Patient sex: F
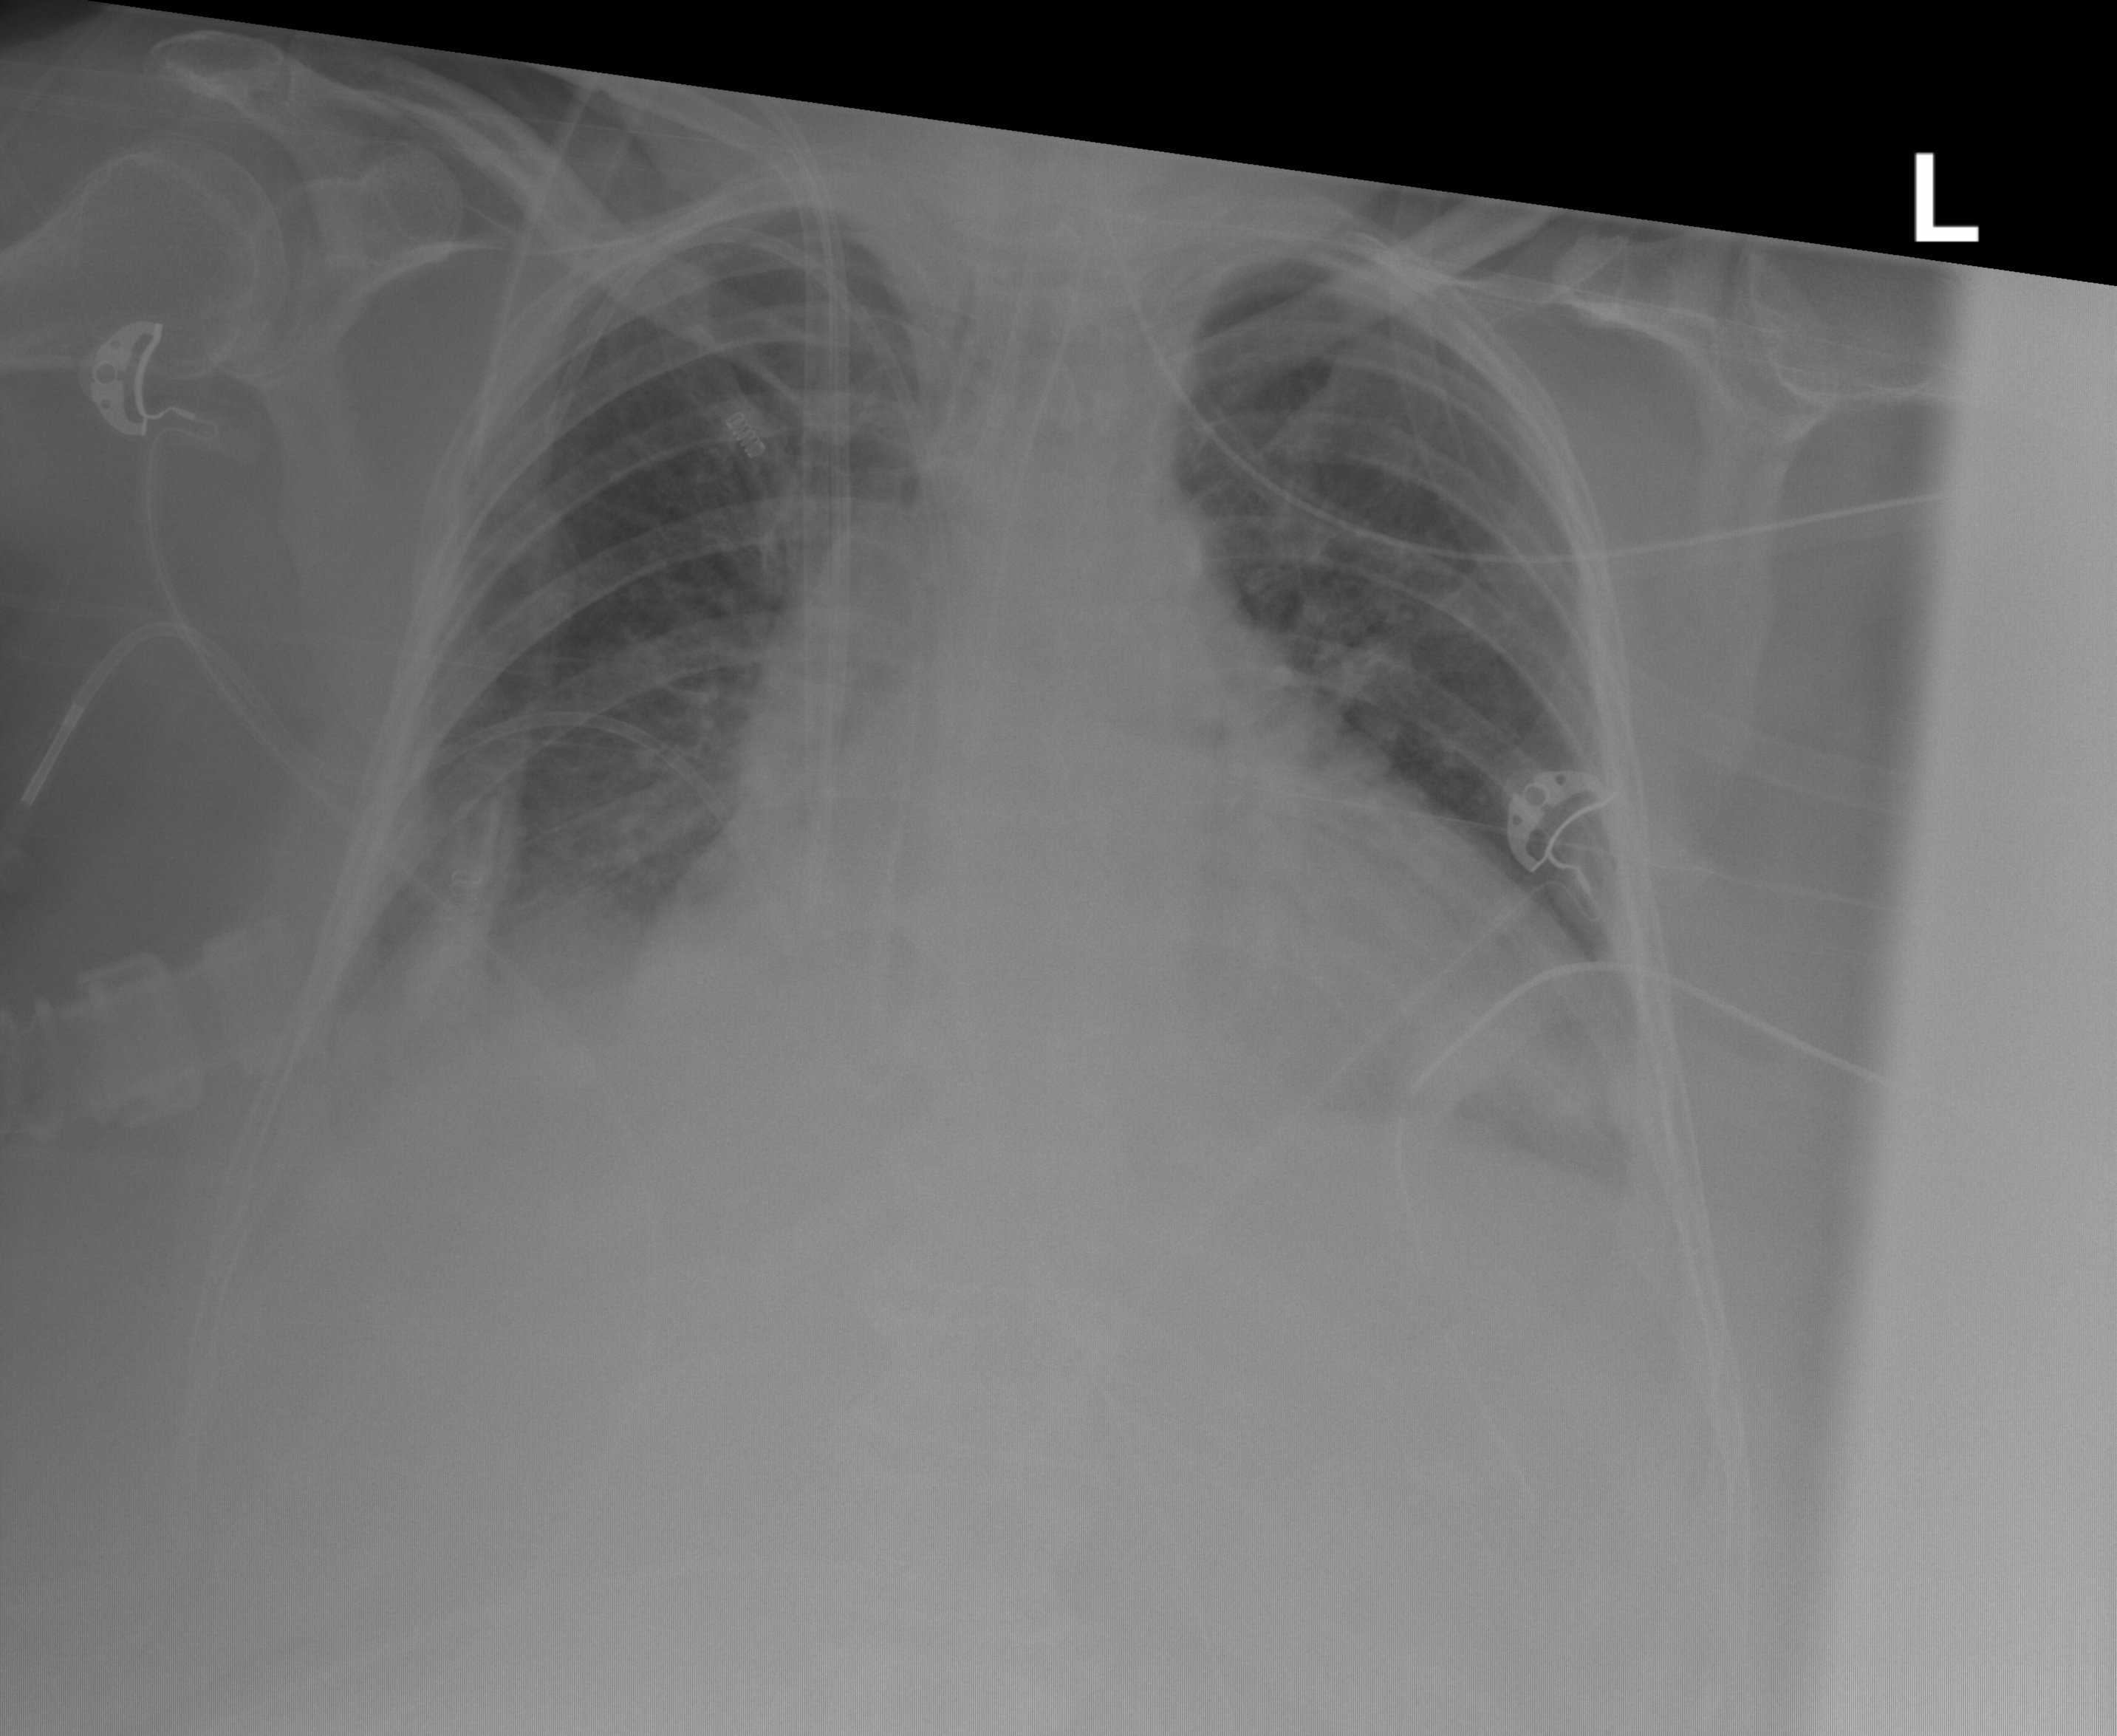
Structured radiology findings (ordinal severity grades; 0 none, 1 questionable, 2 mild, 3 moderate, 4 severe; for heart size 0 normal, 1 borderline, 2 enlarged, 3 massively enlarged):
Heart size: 3
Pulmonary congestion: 0
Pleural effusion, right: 2
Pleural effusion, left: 2
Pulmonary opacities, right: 0
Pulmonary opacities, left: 0
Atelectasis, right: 2
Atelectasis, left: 2